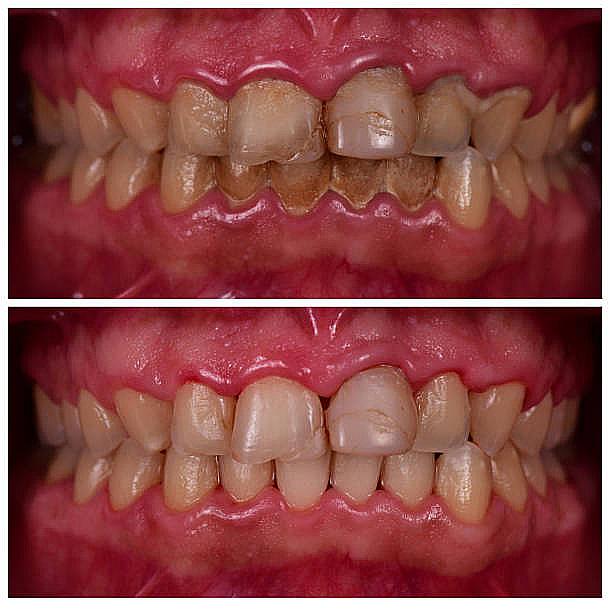
Condition: Gingivitis